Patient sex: M
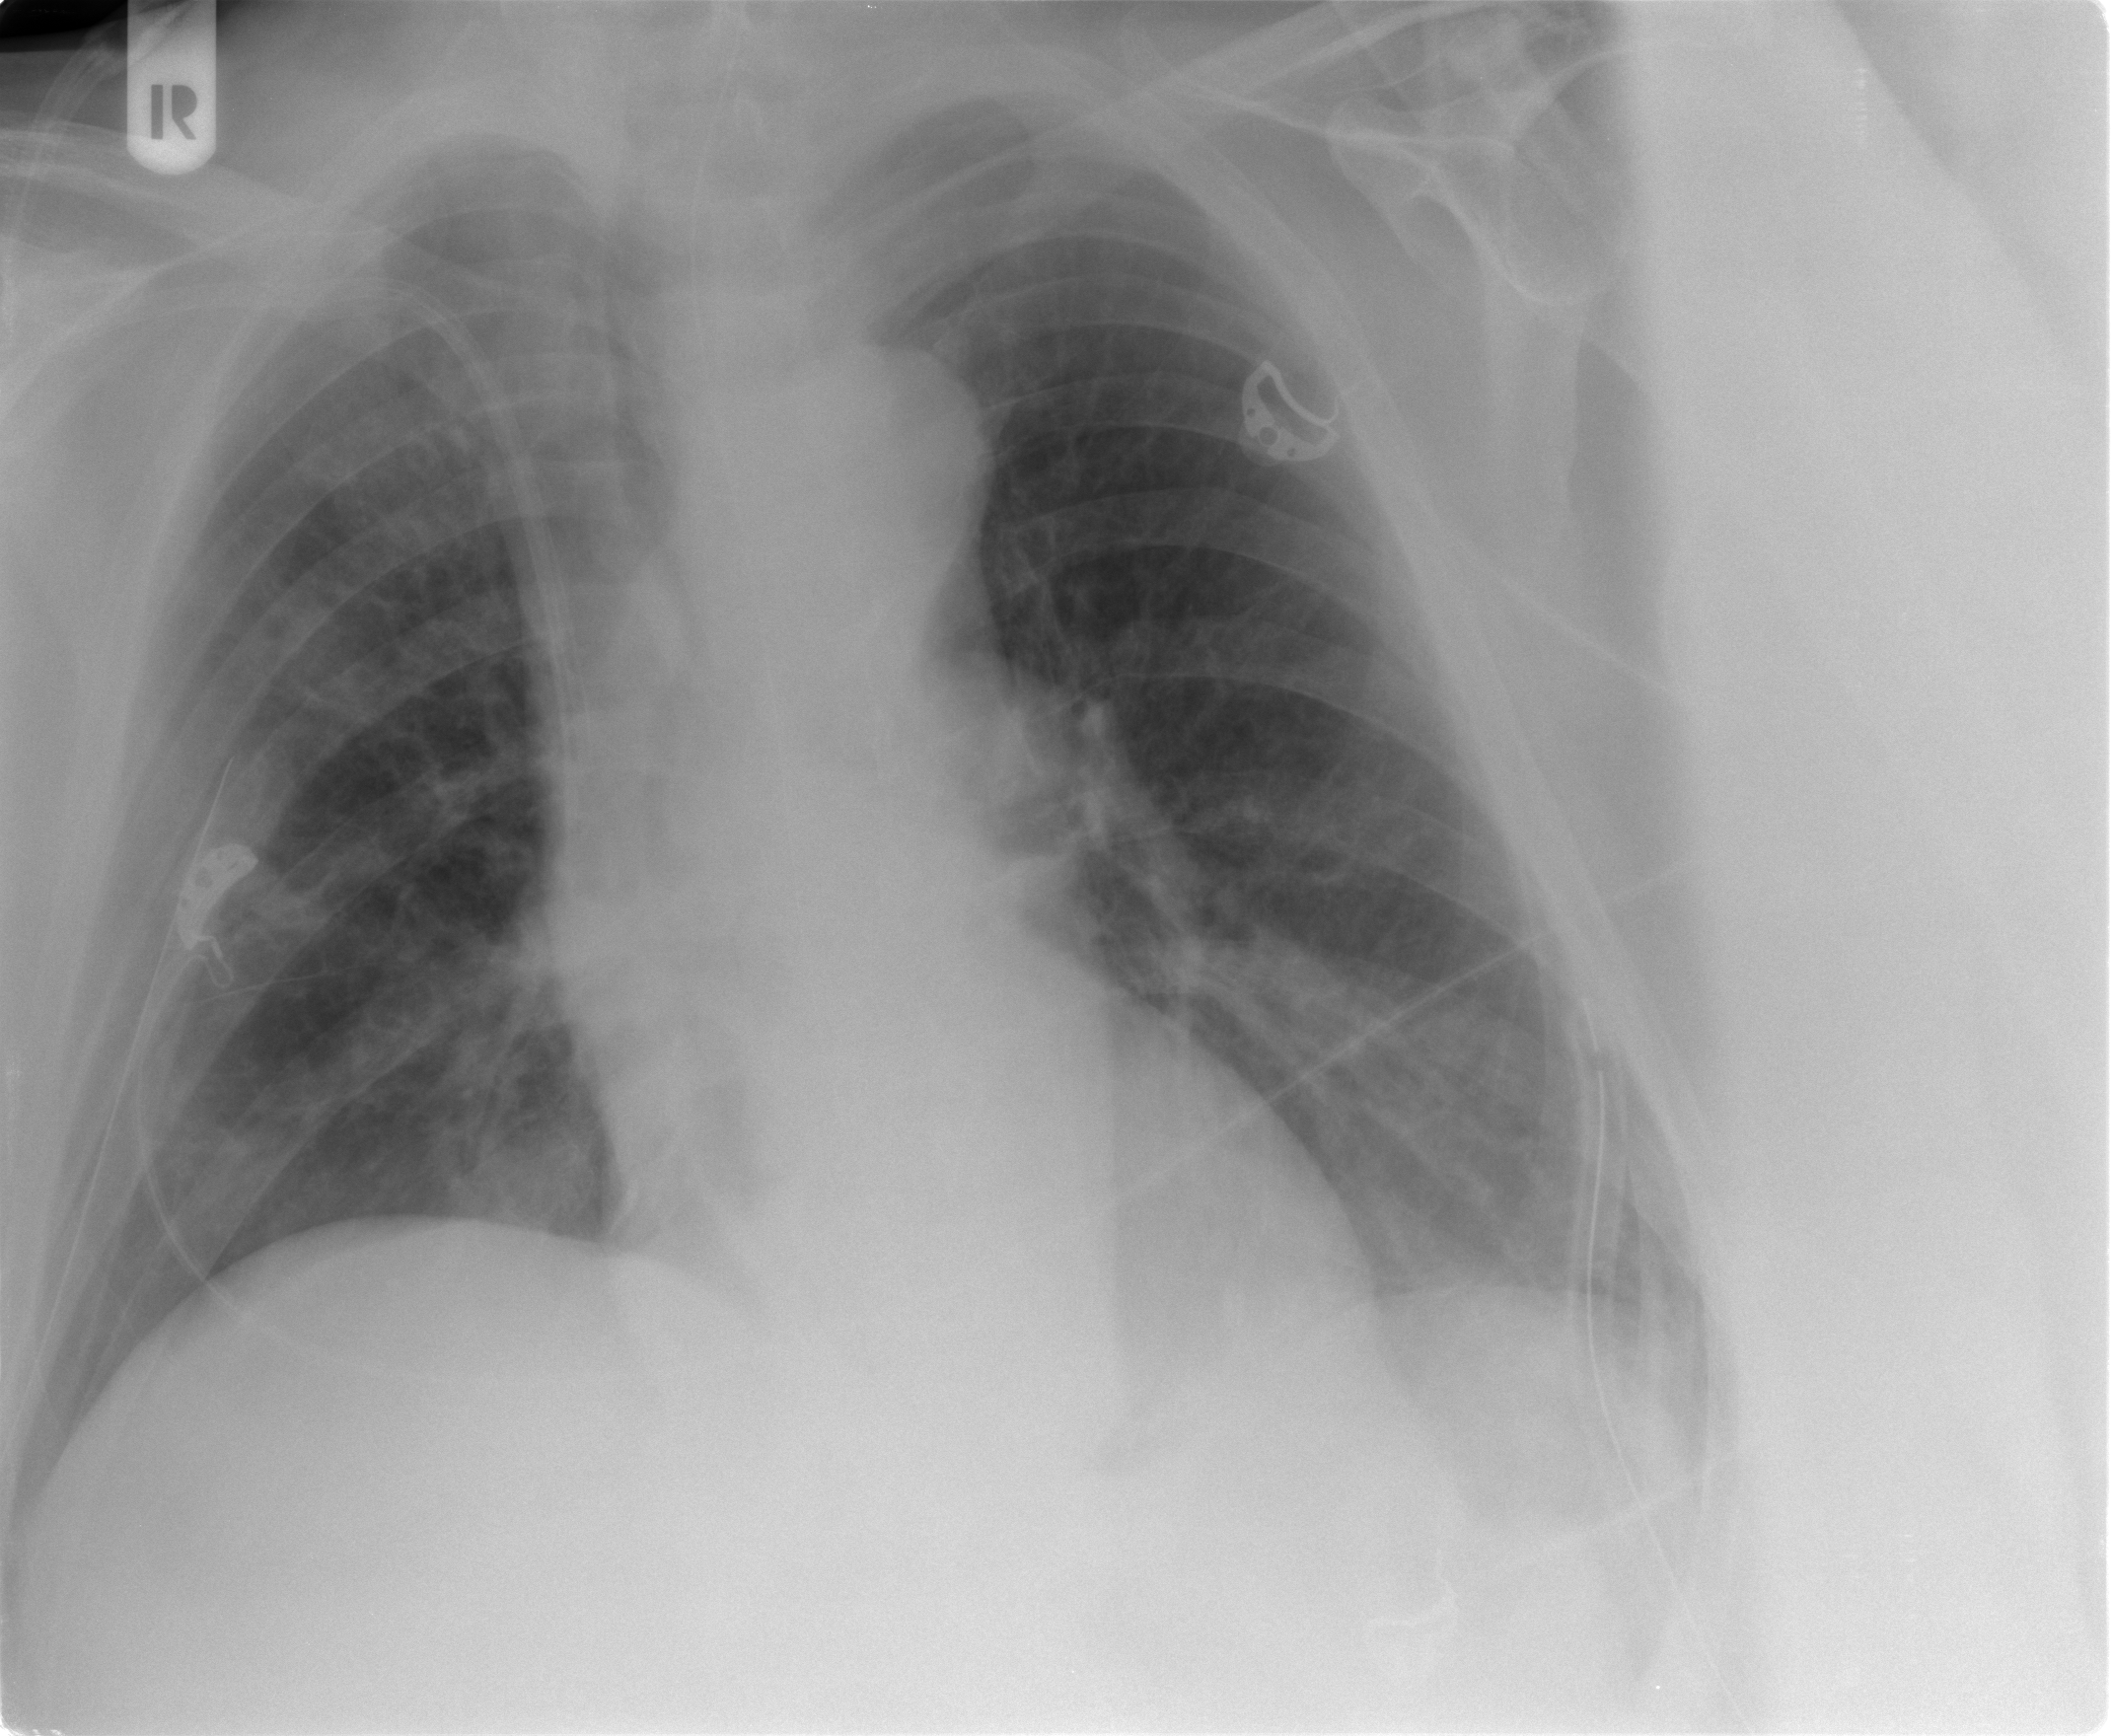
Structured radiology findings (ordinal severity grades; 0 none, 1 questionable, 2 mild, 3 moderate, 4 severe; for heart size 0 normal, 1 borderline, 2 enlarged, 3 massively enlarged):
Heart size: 0
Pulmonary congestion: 2
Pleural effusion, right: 0
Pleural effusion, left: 0
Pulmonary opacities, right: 1
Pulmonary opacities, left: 0
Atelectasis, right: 2
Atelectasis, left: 2